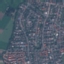
Land use / land cover class: Residential